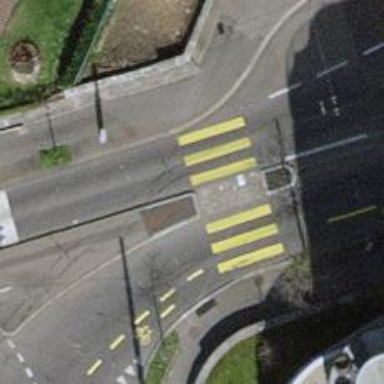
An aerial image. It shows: Asphalt footway with marked zebra crossing. The crossing includes island.